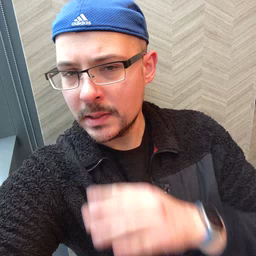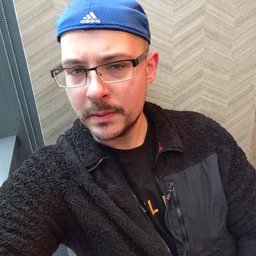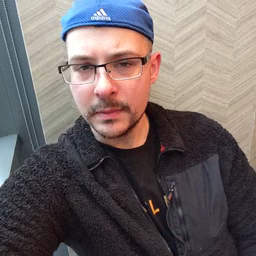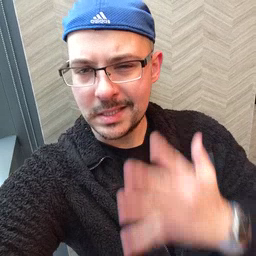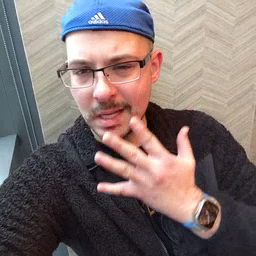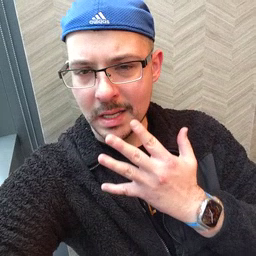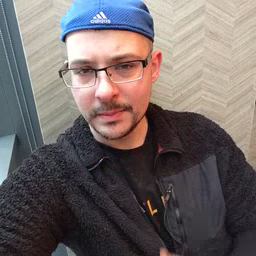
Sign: sad